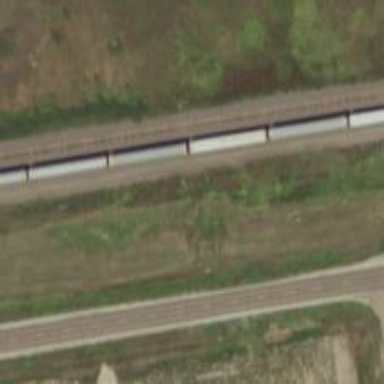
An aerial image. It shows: Railway track.